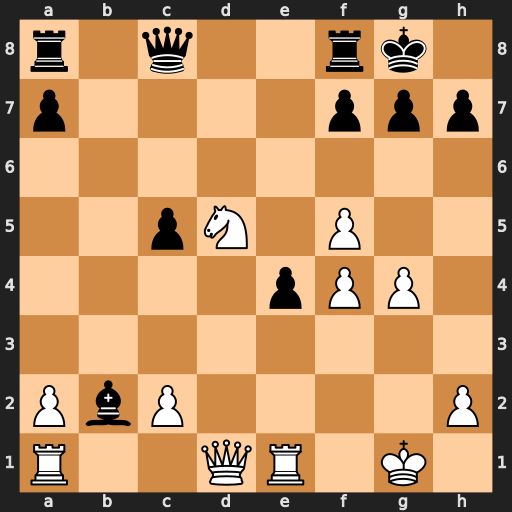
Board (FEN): r1q2rk1/p4ppp/8/2pN1P2/4pPP1/8/PbP4P/R2QR1K1
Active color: w
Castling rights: -
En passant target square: -
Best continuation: Ne7+ Kh8 Nxc8